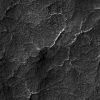
Atmospheric dust classification: not_dusty